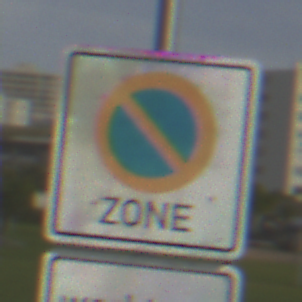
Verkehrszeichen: BeginnEingeschraenktesHalteverbotZone
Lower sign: ZeitangabenMitBeschraenkungAufWochentage1
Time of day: MorningAfternoon
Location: Outdoor (Suburban)
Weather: PartlyCloudy
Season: NotSpecified
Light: Natural